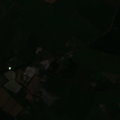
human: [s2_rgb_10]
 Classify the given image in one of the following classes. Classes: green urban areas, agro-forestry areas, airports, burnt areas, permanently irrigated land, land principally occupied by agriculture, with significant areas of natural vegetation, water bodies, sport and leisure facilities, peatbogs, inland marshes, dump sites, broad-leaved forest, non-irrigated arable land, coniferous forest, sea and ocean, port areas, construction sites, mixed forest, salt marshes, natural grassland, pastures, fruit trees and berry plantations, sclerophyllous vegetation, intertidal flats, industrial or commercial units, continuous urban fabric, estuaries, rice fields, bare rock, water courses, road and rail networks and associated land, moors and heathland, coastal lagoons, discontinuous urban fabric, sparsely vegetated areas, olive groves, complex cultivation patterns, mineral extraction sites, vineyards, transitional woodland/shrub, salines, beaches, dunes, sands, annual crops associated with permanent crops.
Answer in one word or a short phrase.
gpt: non-irrigated arable land, pastures